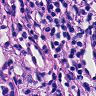
Metastatic tissue present: yes